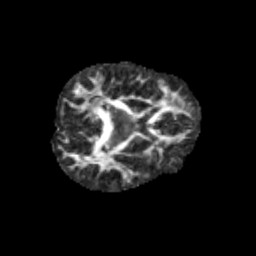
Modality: FA
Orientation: axial
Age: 11
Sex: male
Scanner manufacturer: siemens
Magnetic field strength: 3 T
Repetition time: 3.8 s
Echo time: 0.07 s